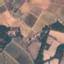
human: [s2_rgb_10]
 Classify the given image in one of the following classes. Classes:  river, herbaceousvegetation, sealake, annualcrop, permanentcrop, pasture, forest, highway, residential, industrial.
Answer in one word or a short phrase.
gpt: PermanentCrop